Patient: sex F, age 26
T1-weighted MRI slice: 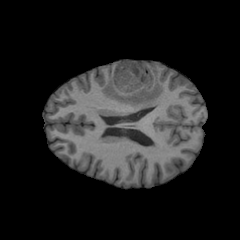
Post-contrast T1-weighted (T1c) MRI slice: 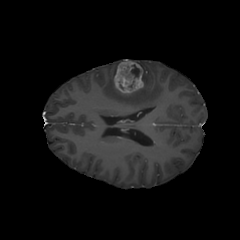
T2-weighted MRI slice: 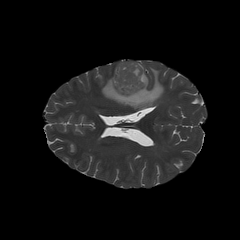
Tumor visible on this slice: yes
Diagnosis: Glioblastoma, IDH-wildtype
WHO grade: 4